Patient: sex F, age 54
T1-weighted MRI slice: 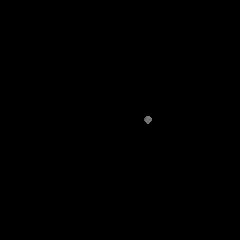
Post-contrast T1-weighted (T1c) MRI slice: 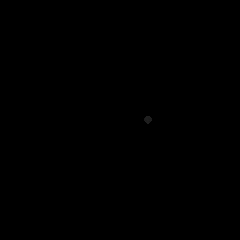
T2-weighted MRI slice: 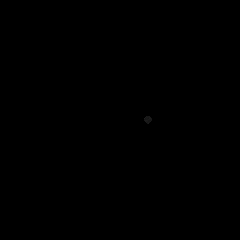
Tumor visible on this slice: no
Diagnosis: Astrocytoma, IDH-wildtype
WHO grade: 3